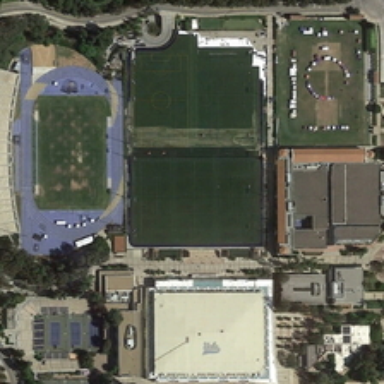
Six tennis courts and three football field are in a school with a playground and several buildings .